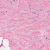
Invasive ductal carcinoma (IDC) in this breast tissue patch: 0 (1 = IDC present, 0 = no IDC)